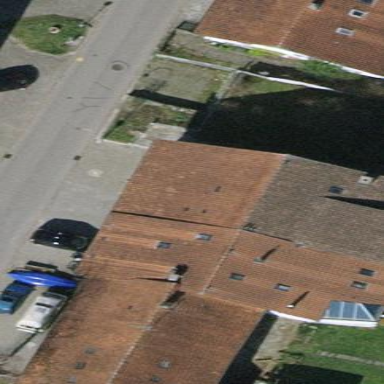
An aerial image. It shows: Terrace building.